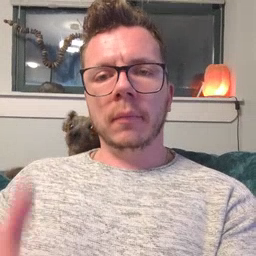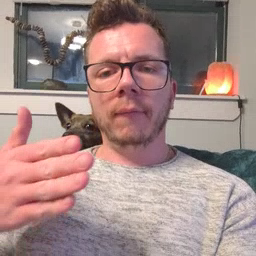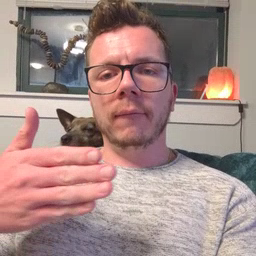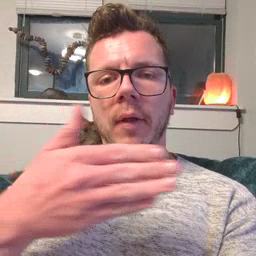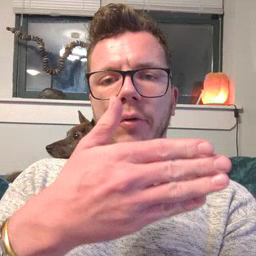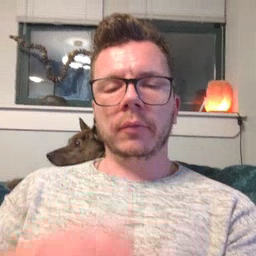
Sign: fish